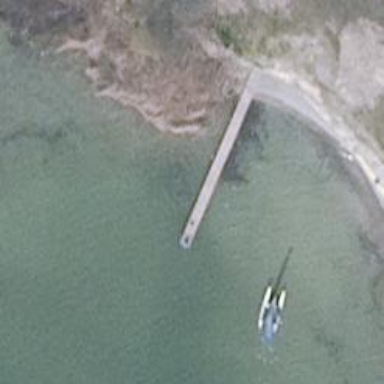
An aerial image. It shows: Man-made pier.